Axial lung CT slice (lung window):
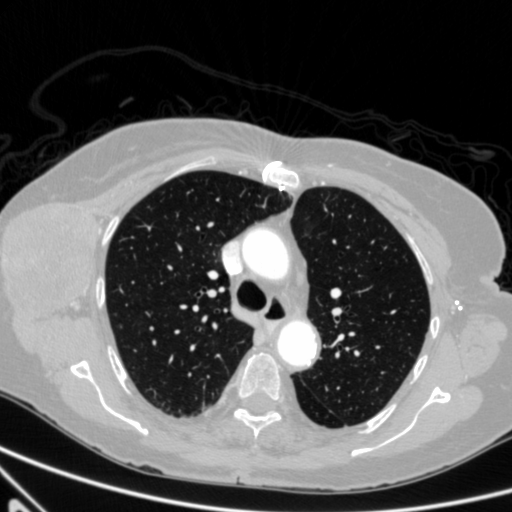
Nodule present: no